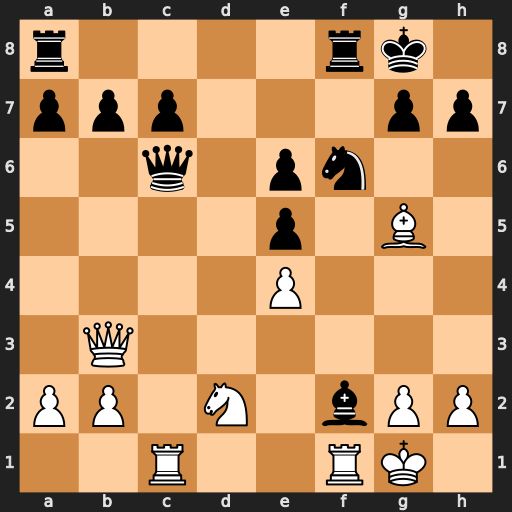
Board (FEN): r4rk1/ppp3pp/2q1pn2/4p1B1/4P3/1Q6/PP1N1bPP/2R2RK1
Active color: w
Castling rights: -
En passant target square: -
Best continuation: Kxf2 Nxe4+ Kg1 Rxf1+ Nxf1